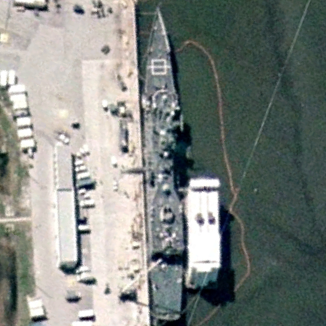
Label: cruiser